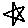
Label: star